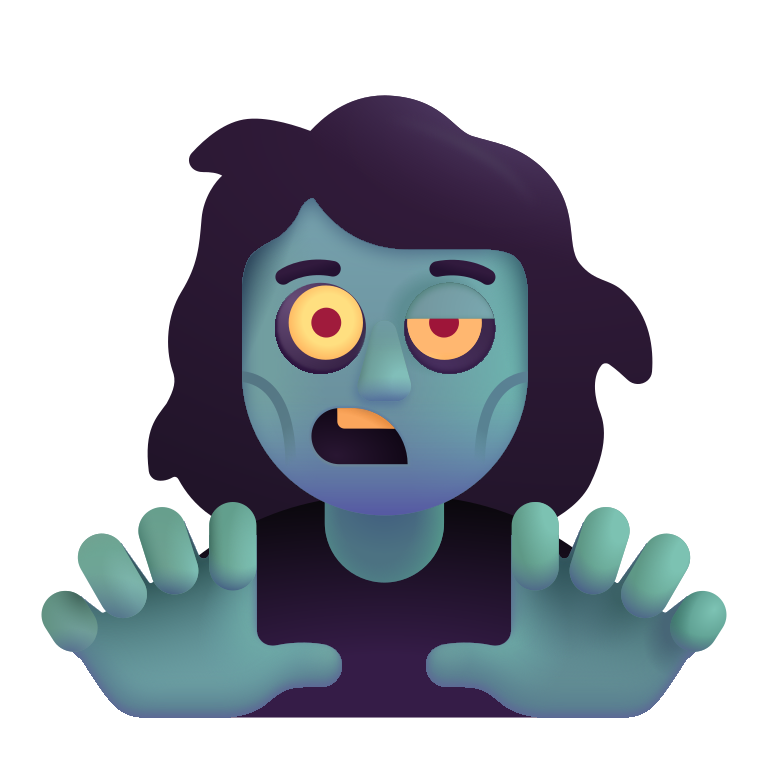
woman zombie color